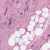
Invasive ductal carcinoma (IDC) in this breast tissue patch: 1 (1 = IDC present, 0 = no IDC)